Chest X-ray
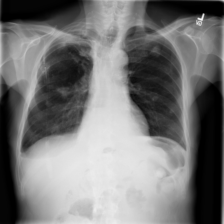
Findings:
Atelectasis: negative
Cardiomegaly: negative
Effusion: negative
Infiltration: negative
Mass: negative
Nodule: positive
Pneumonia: negative
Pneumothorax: negative
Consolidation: negative
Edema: negative
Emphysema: negative
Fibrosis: negative
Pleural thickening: negative
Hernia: positive